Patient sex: M
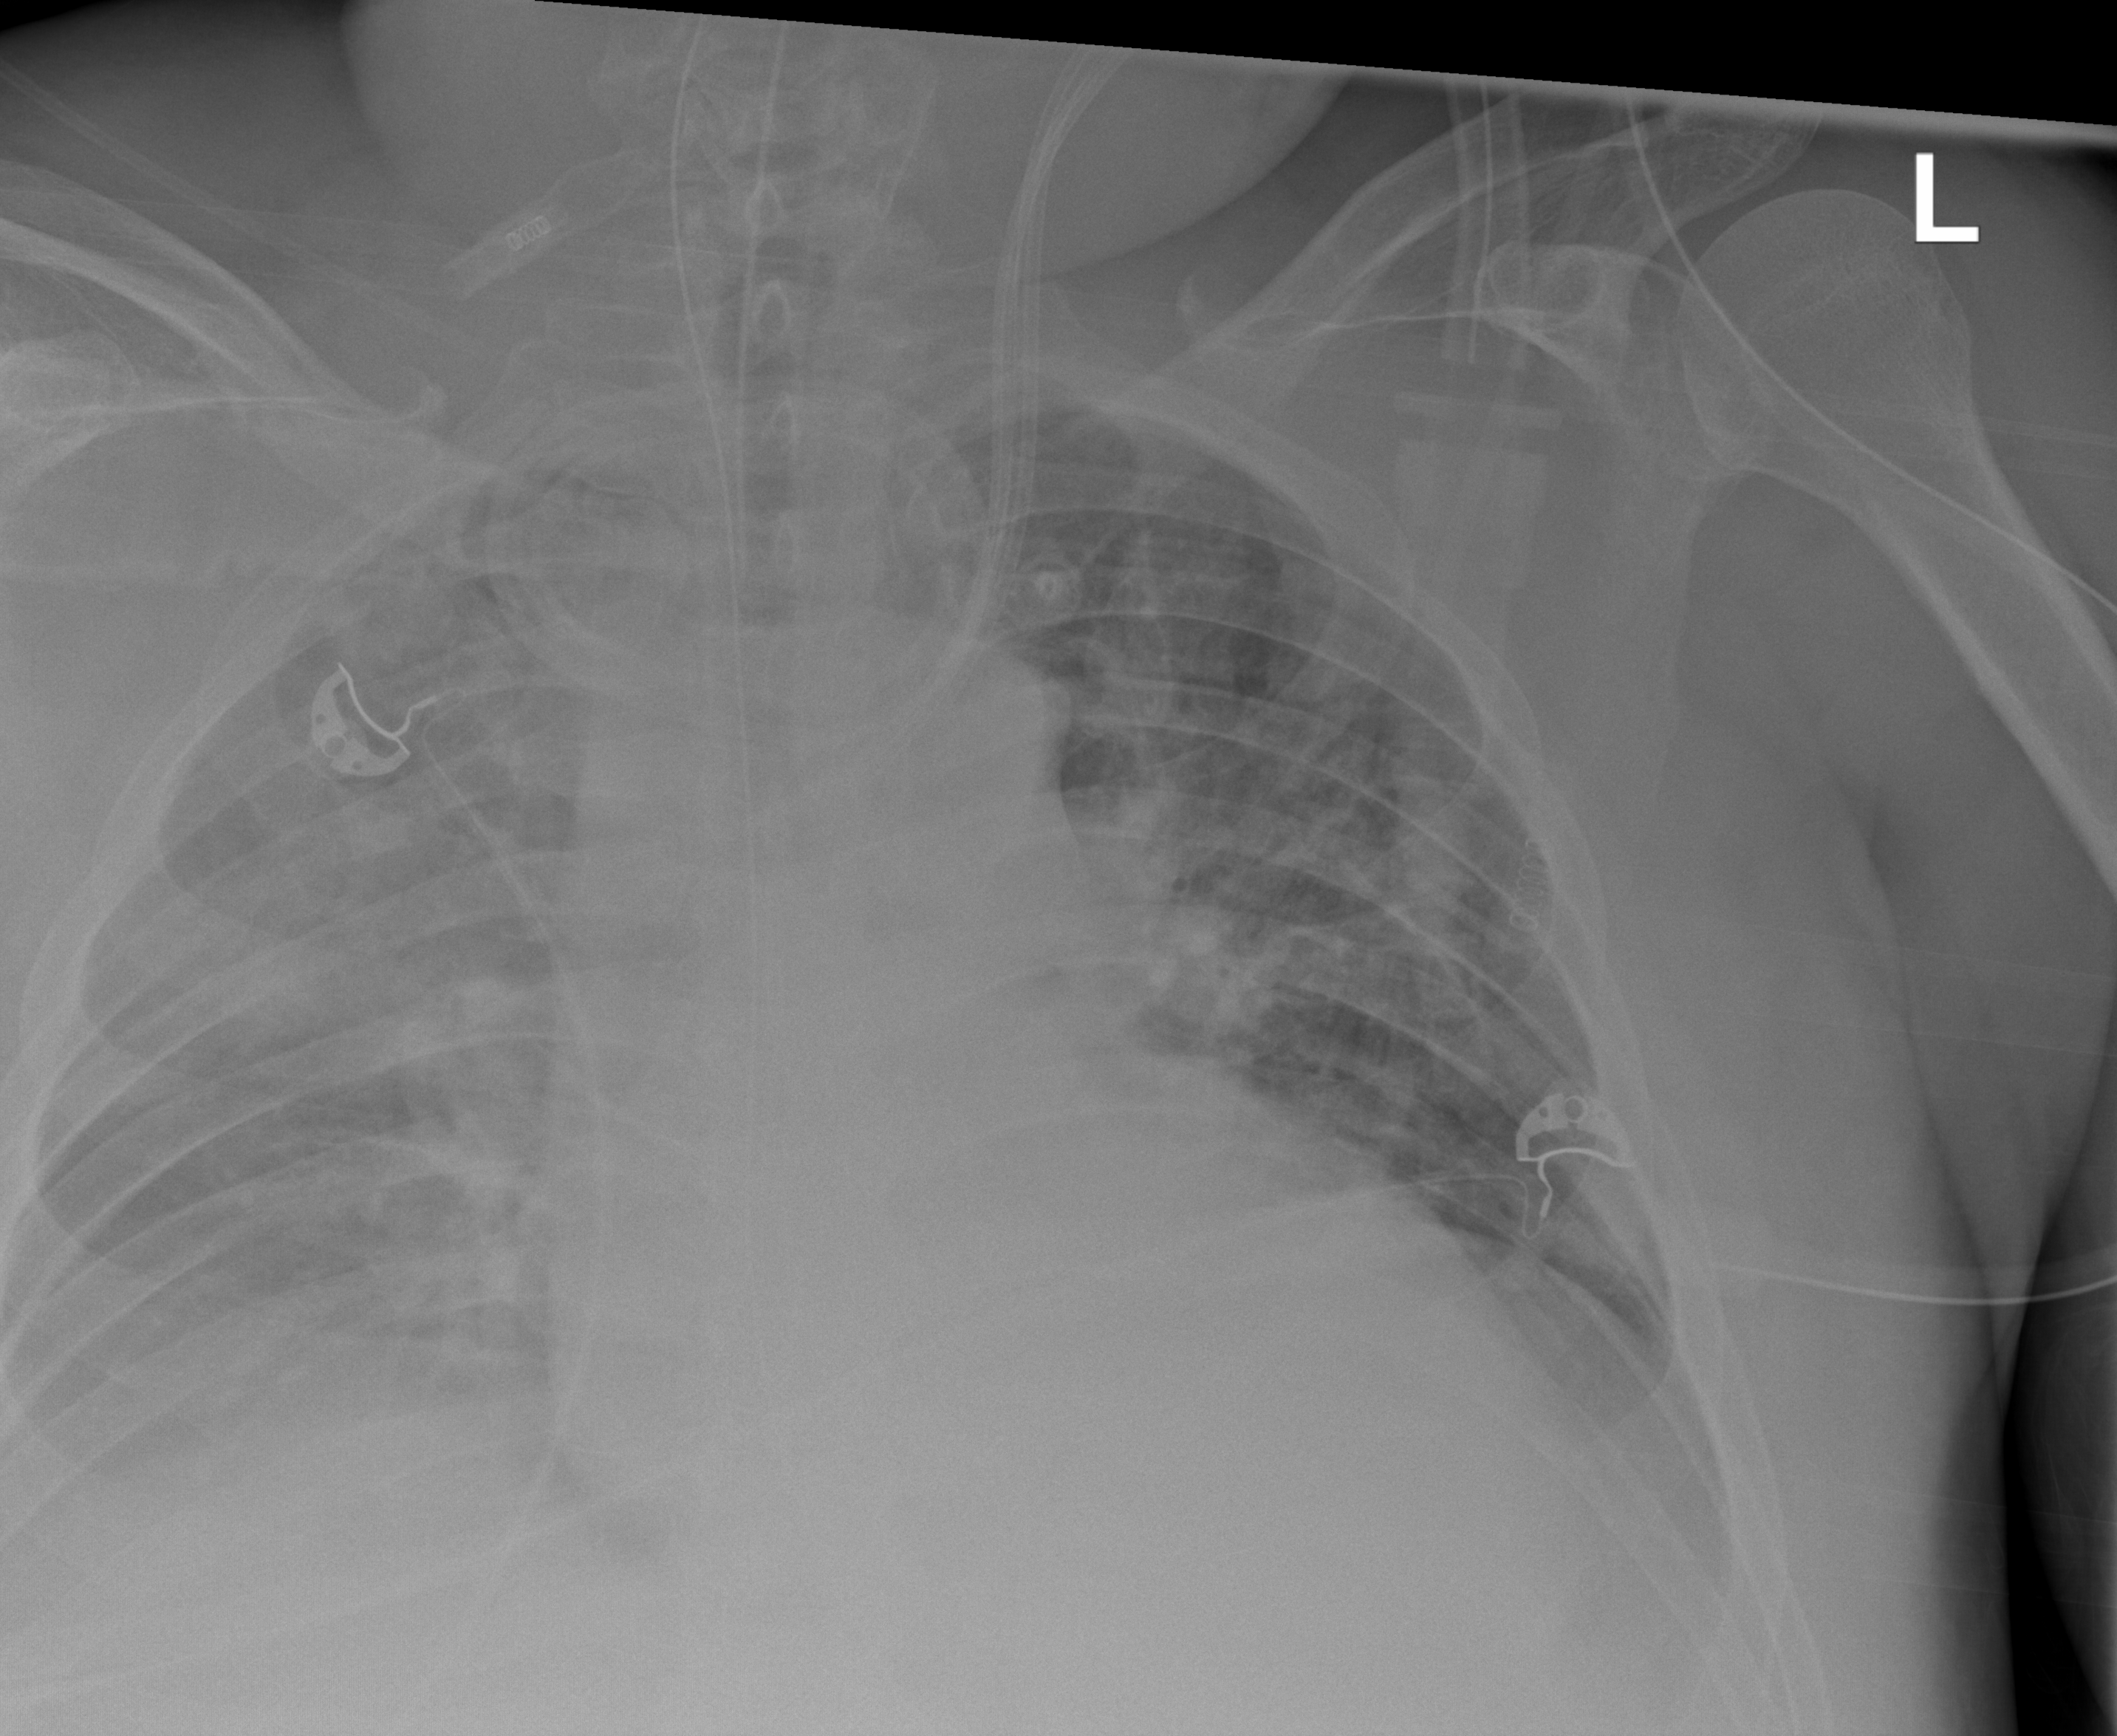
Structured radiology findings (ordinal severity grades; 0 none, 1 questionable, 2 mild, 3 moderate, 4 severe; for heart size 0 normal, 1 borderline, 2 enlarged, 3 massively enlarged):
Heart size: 2
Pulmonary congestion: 2
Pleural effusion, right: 2
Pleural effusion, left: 0
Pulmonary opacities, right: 3
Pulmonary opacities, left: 2
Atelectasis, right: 2
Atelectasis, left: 2